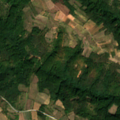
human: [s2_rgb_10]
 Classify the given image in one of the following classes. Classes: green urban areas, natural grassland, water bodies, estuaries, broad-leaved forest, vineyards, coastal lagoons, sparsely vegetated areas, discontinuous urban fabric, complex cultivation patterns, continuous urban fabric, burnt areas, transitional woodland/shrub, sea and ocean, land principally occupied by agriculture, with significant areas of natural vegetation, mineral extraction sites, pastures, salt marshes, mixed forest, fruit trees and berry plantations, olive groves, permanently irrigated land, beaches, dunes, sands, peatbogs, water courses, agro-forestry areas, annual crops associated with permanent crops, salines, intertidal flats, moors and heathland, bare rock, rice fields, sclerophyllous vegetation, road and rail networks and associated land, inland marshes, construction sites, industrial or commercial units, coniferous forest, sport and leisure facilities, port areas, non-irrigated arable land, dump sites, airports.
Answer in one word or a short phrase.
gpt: complex cultivation patterns, broad-leaved forest